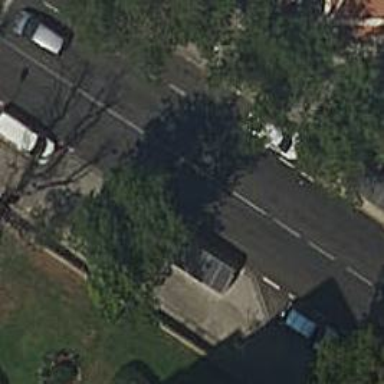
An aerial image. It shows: Bus stop with shelter. It is platform for public transport.